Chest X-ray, PA view. Patient: 48 years old, sex F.
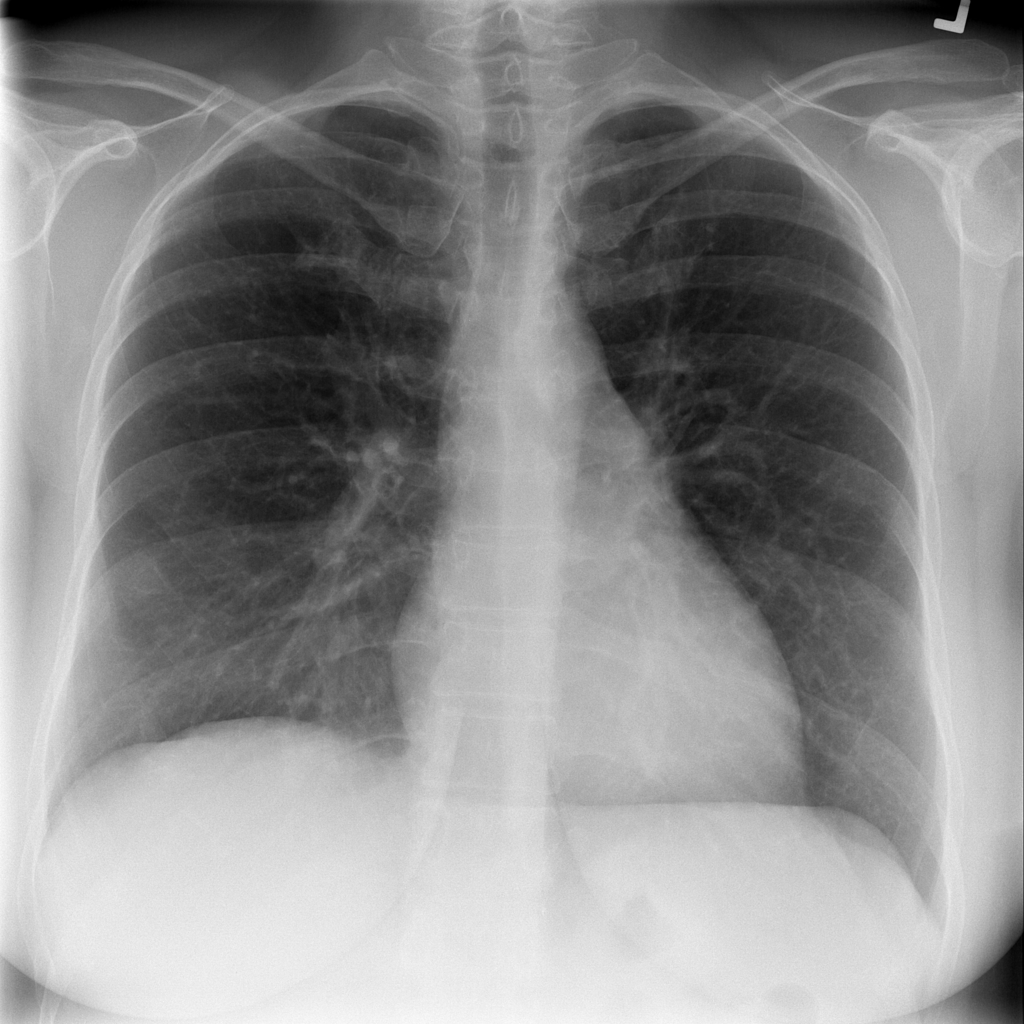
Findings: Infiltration